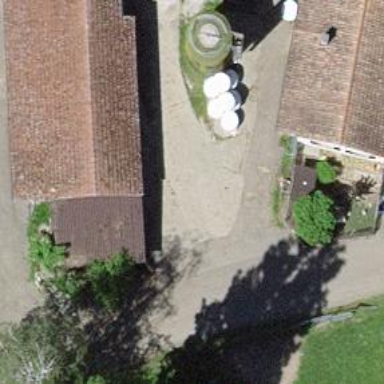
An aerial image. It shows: Farm shop.